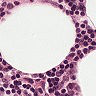
Metastatic tissue present: no